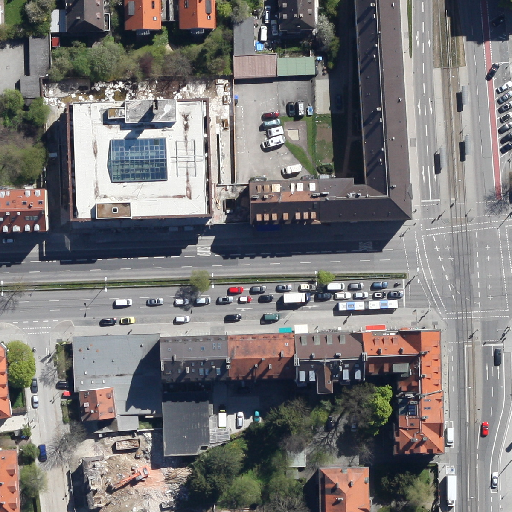
Referring expression: road marking